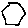
Label: hexagon